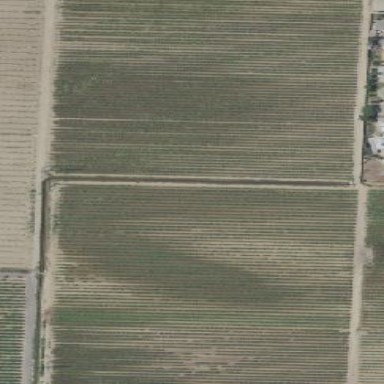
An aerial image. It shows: Vineyard where grapes are grown.